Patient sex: F
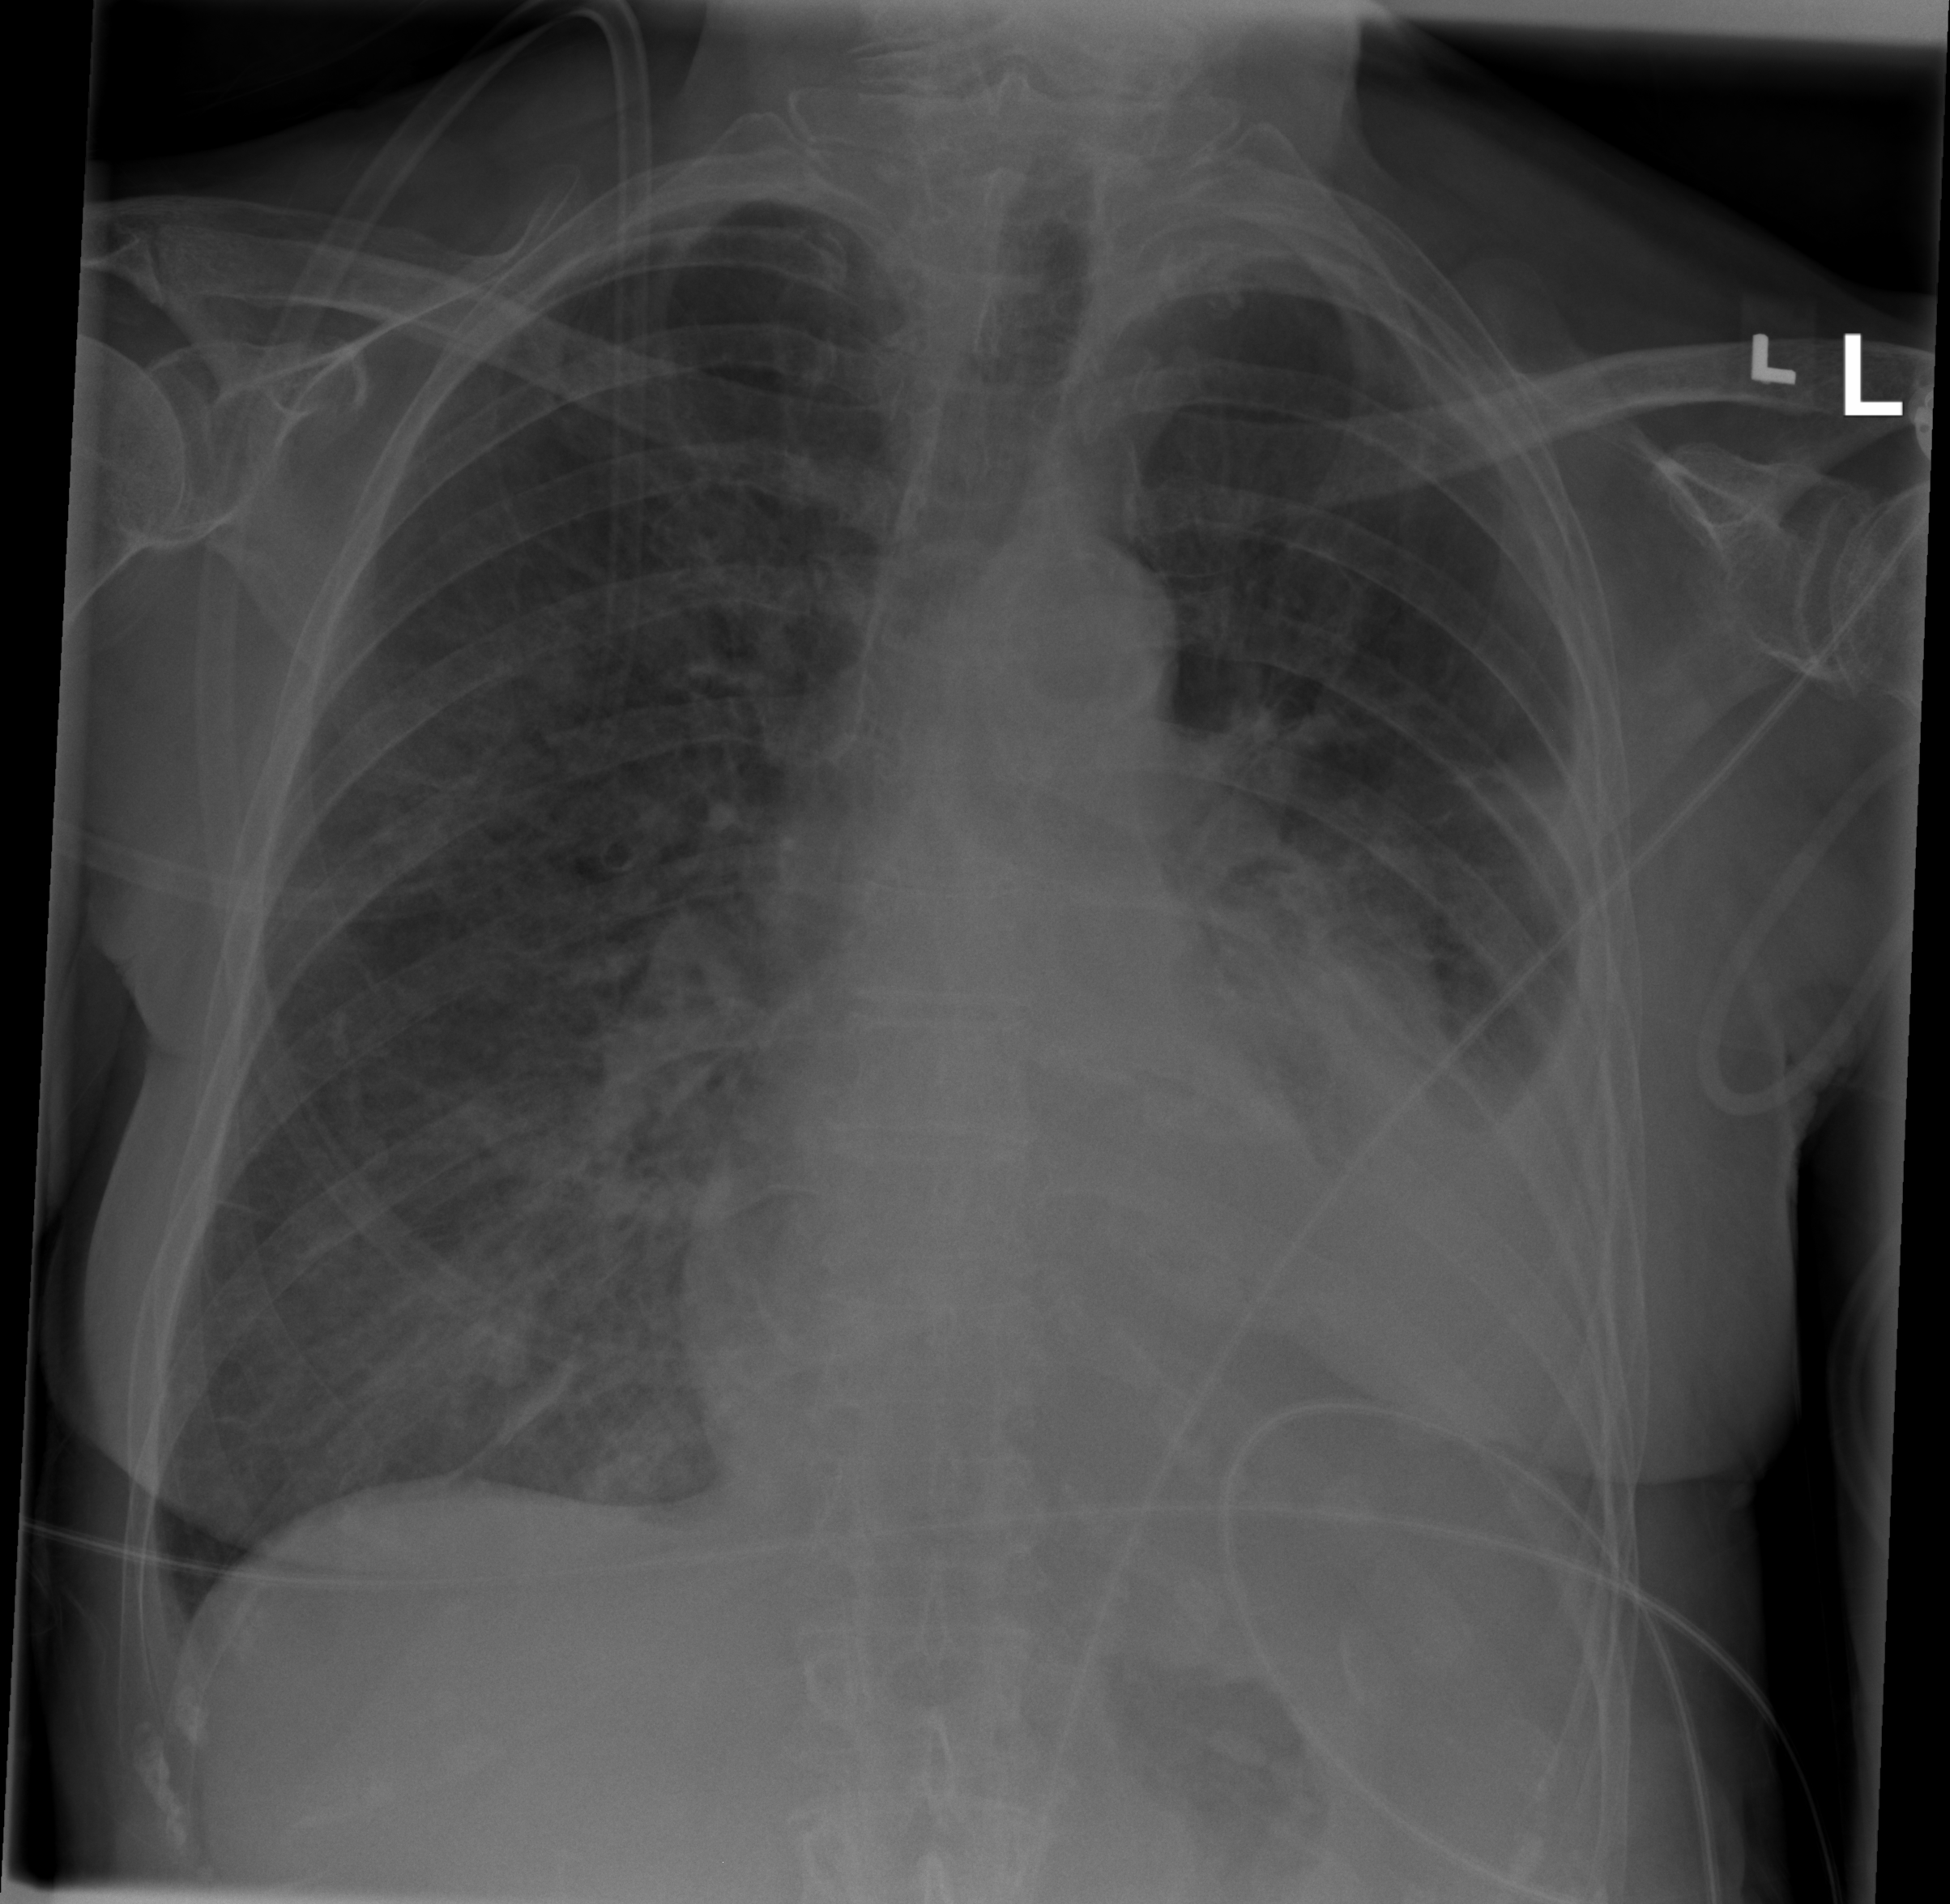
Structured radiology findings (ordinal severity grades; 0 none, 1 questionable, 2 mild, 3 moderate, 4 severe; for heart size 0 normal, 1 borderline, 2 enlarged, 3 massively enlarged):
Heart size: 0
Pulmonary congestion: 2
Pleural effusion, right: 0
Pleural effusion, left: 3
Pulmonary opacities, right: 2
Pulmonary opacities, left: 2
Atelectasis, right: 0
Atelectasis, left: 3